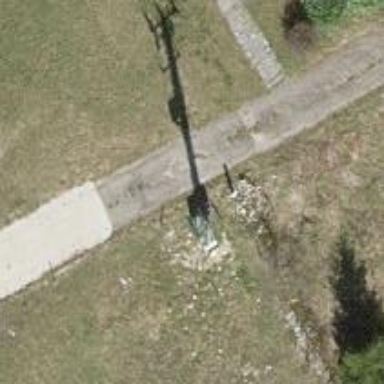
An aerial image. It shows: Distribution transformer attached to power pole.